Question: I want to make a matrix of correlation values in R. However, I am not comparing the parameters to themselves, so it isn't your typical corrplot that is a triangle and mirrored over a diagonal axis. I actually .
I was just hoping to recruit the 'corrplot' function (from <URL>, which produces images like the following:

My data, already containing the correlation values I want to plot, is:
'''
X animal.1 animal.2 animal.3 animal.4 animal.5
1 parameter 1 0.<PHONE> <PHONE> 0.150246554 0.<PHONE> <PHONE>
2 parameter 2 0.<PHONE> <PHONE> -0.002101464 0.<PHONE> <PHONE>
3 parameter 3 0.<PHONE> <PHONE> 0.067145776 0.<PHONE> <PHONE>
4 parameter 4 -0.<PHONE> -<PHONE> 0.108042167 -0.<PHONE> -<PHONE>
5 parameter 5 -0.<PHONE> -<PHONE> 0.112941655 -0.<PHONE> -<PHONE>
6 parameter 6 -0.<PHONE> -<PHONE> 0.021994297 -0.<PHONE> -<PHONE>
'''
I want the plot to look like a corrplot, but it will be a full rectangle. I want the circles of varying diameters, and the two different colors for positive or negative values, and the color gradient along the side of the plot. In essence I want the corrplot theme of a rectangular table of values.
I have also asked to see if asterisks could be placed over the grid squares with significant (p<0.05) p-values. I am now attaching a dput file of the p-value matrix
'''
structure(list(X = structure(1:6, .Label = c("parameter 1", "parameter 2",
"parameter 3", "parameter 4", "parameter 5", "parameter 6"), class = "factor"),
Animal.1 = c(<PHONE>, 0.63471, <PHONE>, <PHONE>, <PHONE>,
<PHONE>), Animal.2 = c(0.000103586, 1.62e-06, 1.15e-06,
0.005412082, 0.008451775, 0.000315107), Animal.3 = c(0.<PHONE>,
<PHONE>, 0.447827, <PHONE>, <PHONE>, <PHONE>), Animal.4 = c(<PHONE>,
<PHONE>, <PHONE>, <PHONE>, <PHONE>, <PHONE>), Animal.5 = c(0.004374306,
0.000653099, 0.<PHONE>, 0.<PHONE>, <PHONE>, 0.003315349
)), .Names = c("X", "animal.1", "animal.2", "animal.3", "animal.4",
"animal.5"), class = "data.frame", row.names = c(NA, -6L))
'''
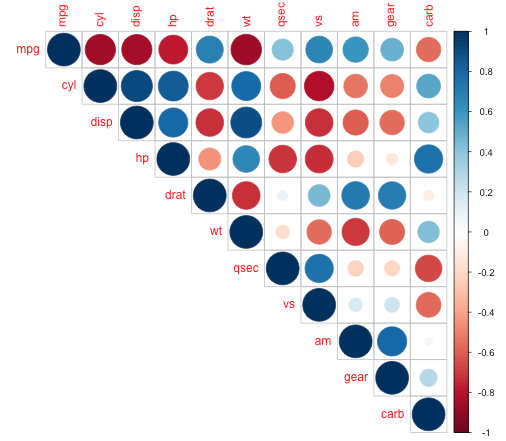
Answer: I think you just need to transform your df into a matrix and then run the 'corrplot' function.
'''
library(corrplot)
#Transform data to matrix
matrix_cor<-as.matrix(df[,-1])
#Set row names as df first column
row.names(matrix_cor)<-df[,1]
corrplot(matrix_cor,
method = "circle")
'''
<URL>